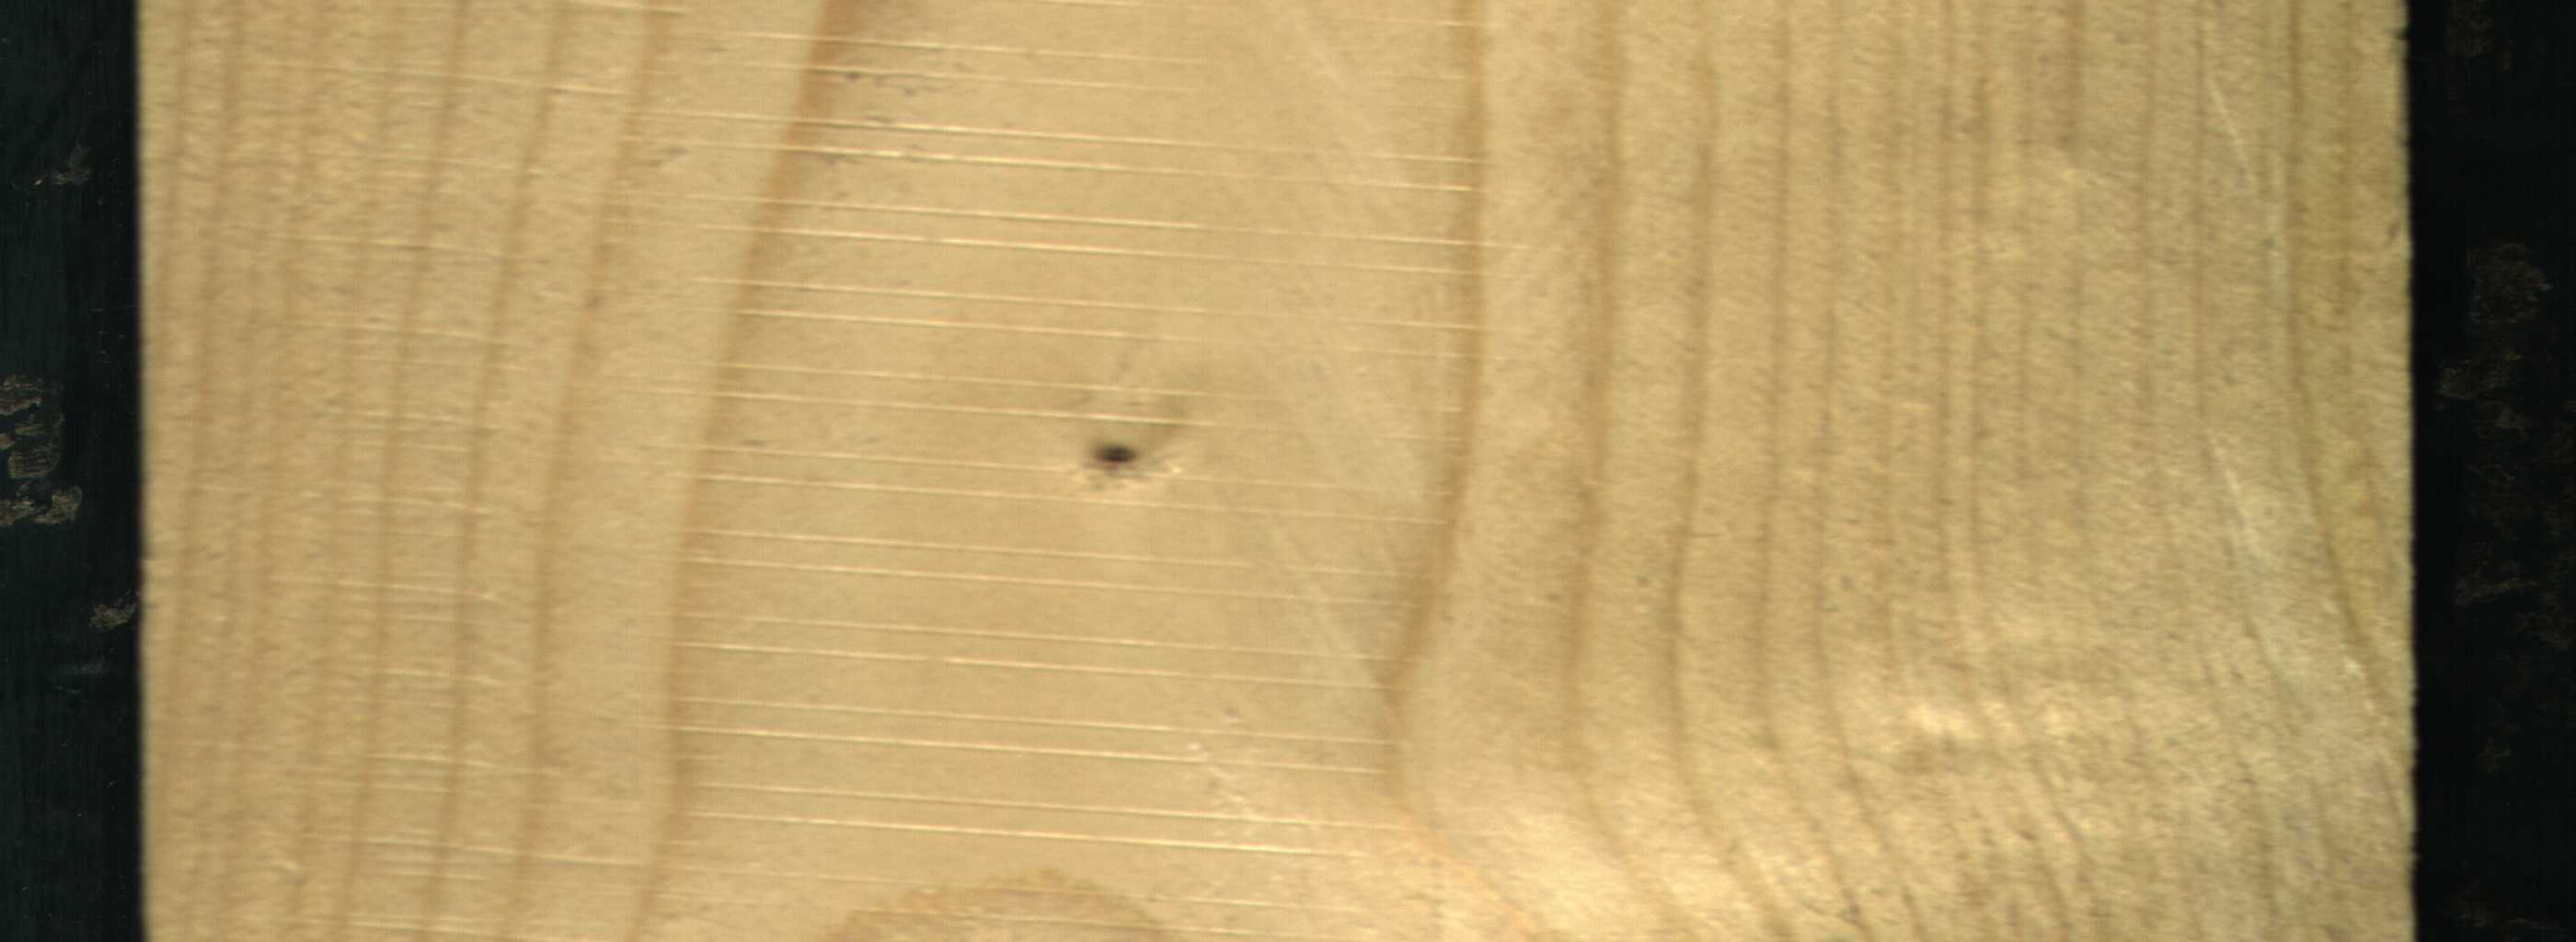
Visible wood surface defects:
Live_Knot